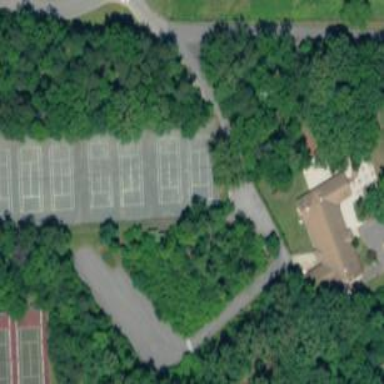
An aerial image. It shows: Tennis court in leisure pitch.